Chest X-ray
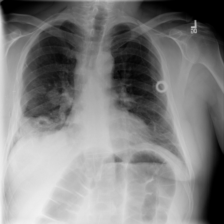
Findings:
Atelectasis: negative
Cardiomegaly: negative
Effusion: negative
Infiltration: negative
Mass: negative
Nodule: negative
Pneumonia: negative
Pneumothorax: positive
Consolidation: negative
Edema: negative
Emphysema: positive
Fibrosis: negative
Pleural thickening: negative
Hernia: negative